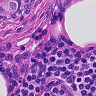
Metastatic tissue present: no